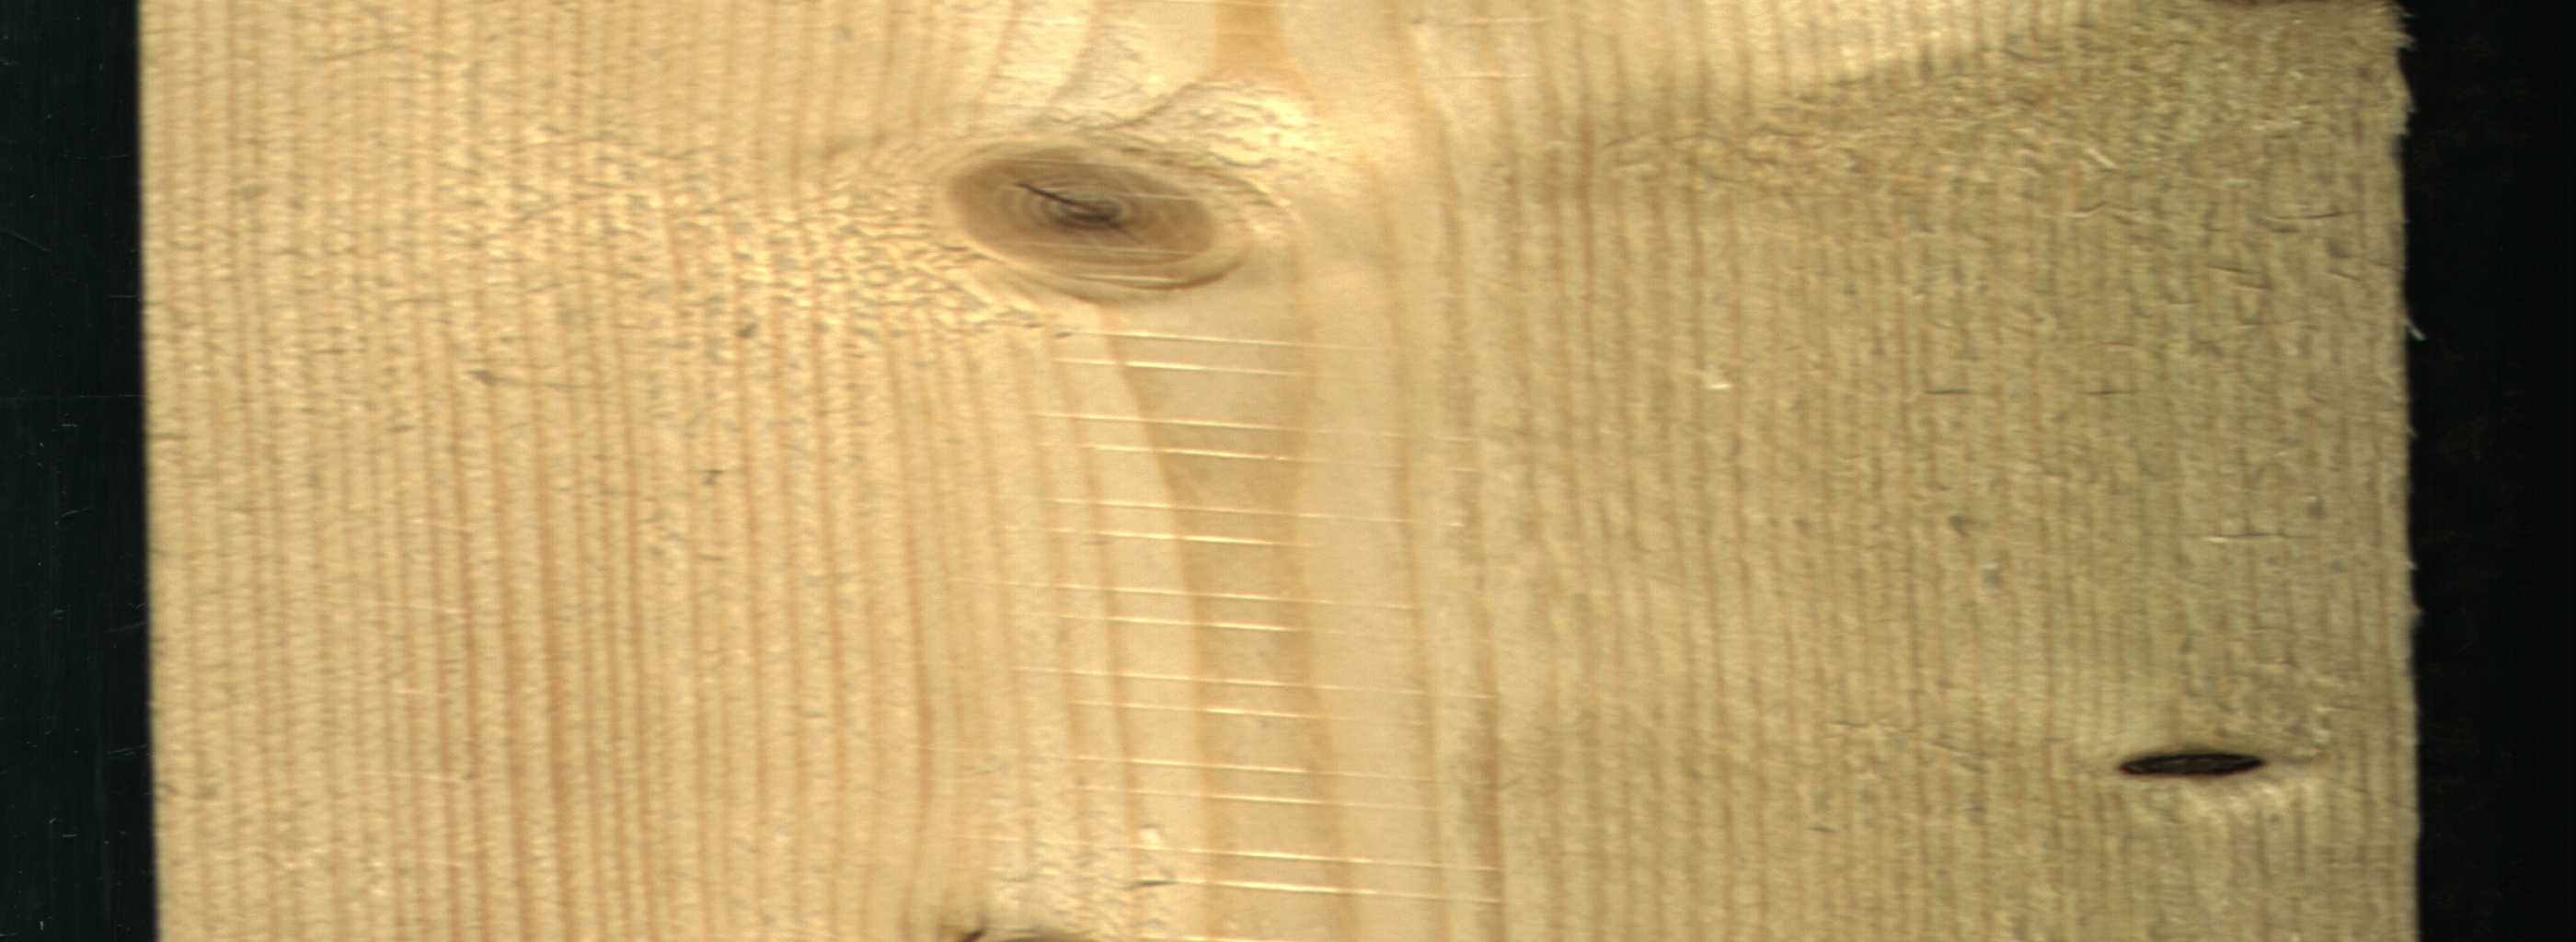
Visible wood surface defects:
Dead_Knot
Live_Knot